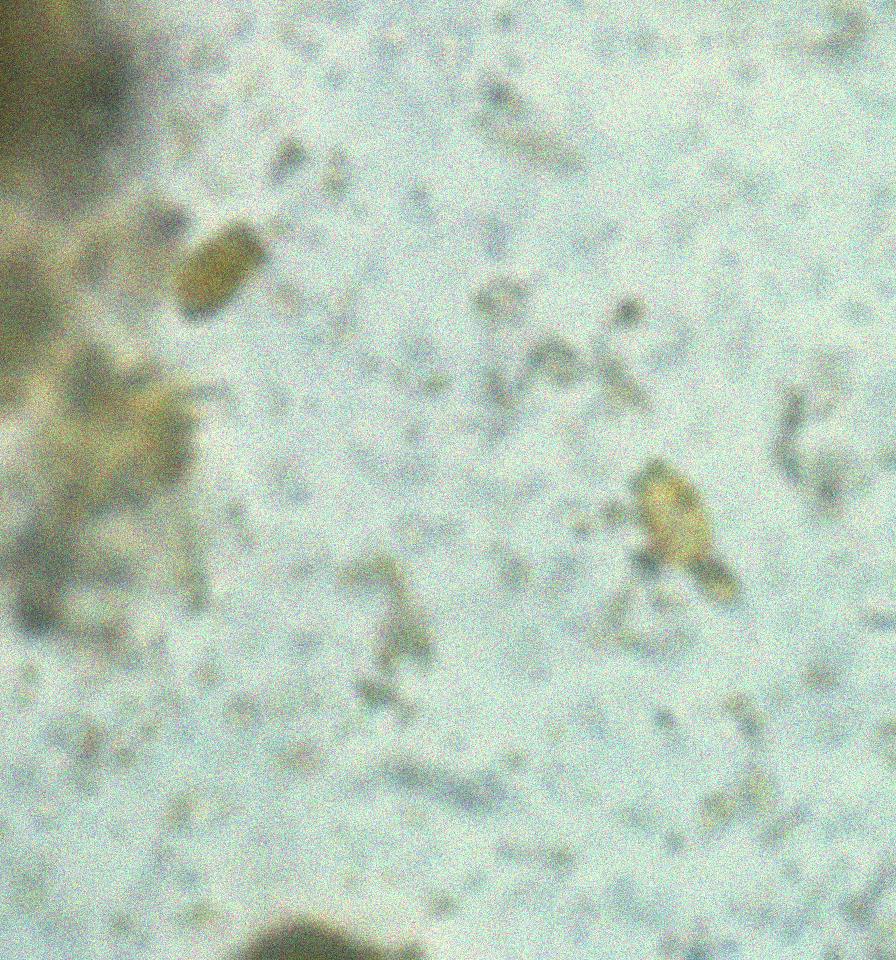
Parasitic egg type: Opisthorchis viverrine